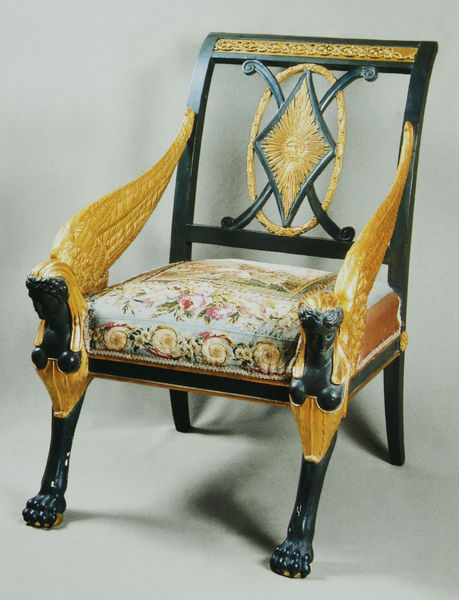
Titel: Sessel
Standort: St. Petersburg
Institution: Schloss Pawlowsk
Schlagwörter: blau, blätter, dunkel, flügel, fuß, kopf, schatten, weiß, frauen, gelb, grün, ocker, sitzen, blumen, brust, bunt, elegant, frau, hell, holz, köpfe, rücken, schwarz, stuhl, symbol, rosen, tier, tiere, muster, ornament, alt, möbel, rückenlehne, sonne, bestickt, gold, haare, sessel, stickerei, stoff, rokkoko, rosa, seide, oval, pferd, ranken, skulptur, beine, bein, brüste, farbig, füße, armlehne, lehne, sitz, blümchen, rand, figuren, lehnen, blue, chair, cushion, kissen, könig, napoleon, ornate, pillow, red, thron, throne, white, women, armchair, bezug, black, empty, face, gilded, golden, green, hair, jugendstil, lady, nose, old, polster, seat, sitting, woman, yellow, floral, ornamente, verzierung, decorative, flowers, pastellfarben, pattern, patterns, picture, pink, print, sewing, tapestry, metall, pfoten, wooden, bronze, edel, foto, fotografie, photographie, katze, eisen, blumenmuster, motiv, vergoldet, rechteck, strahlen, schlicht, strahl, trohn, tron, krallen, kranz, brokat, rom, photo, verziert, fries, geometrisch, pfote, raute, arabisch, feather, wood, löwen, voluten, herrschaftlich, flower, grab, polsterung, antik, angel, angels, classical, mythology, leder, fabelwesen, greif, head, orange, sun, eyes, feet, mohr, löwe, macht, breit, gepolstert, empire, katzen, borde, textil, mittelfeld, ornamentik, bust, gilt, geflügelt, klassik, shadow, fabric, mouth, silk, kunsthandwerk, french, antiquariat, möbelstück, persien, durchbrochen, erz, modelliert, karyatiden, tatzen, faces, wings, ebenholz, antiquität, armstütze, geschnitzt, sitzpolster, sitzmöbel, sitzgelegenheit, seidenstoff, rope, breast, römisch, roses, sphinx, ägyptisch, sphynx, ägypten, tatze, verziehrung, royal, arms, leaves, wreath, antique, square, back, detail, foot, museum, animal, circle, circles, legs, überzug, cloth, rose, breasts, classicism, god, winged, sphingen, pranken, claws, paw, paws, space, persisch, blattgold, löwenfuß, löwenfüsse, zoomorf, frauenkopf, pharao, sessl, altmodisch, greife, tan, tierfüsse, oriental, lion, wing, rest, star, light blue, barroque, photograph, sphinxen, löwentatzen, egyptian, frauenköpfe, ebony, flügle, klauenfüsse, löwenköpfe, mumie, sphiny, spinx, tutenchamon, uhl, ägyptomanie, sunburst, leg, corset, triangle, embroidery, pratzen, pring, napoleonic, phinx, egypt, shades, white background, furniture, s, schwarzes holz, sitzfläche aus prokat, zwei sphinksfiguren als armlehnen, goldverzierung, kranu, carved, period furnishing, chaise meublante, boobs, tits, balck, seventeenth century, neo-classical, diamond, classy, rays, nails, claw, curved, etrusque, x, regal, embroidered, imperial, expensive, armrest, upholstery, sfinx, winds, squinx, o, schön, sfinxes, egyptian inspired, claw foot, spinxes, sphinxes, claw feet, headvarms, cats, sphinge, floral print, brocade, armrests, uncomforable, filigree, rohinx, black gold, legd, stitching, passive, plush, lion paw, cuhsion, seaet, broquet, chippendale, laliique, lialiq, anthropomorphic, emptz